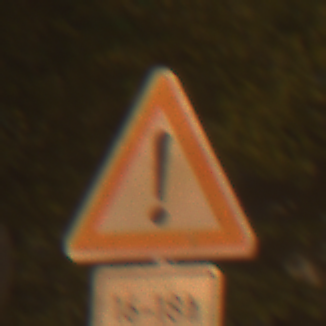
Verkehrszeichen: Gefahrenstelle
Zusatzzeichen unten: ZeitangabenOhneBeschraenkungAufWochentage1
Umgebung: Outdoor, Urban
Tageszeit: Night
Wetter: Clear
Licht: Artificial
Jahreszeit: NotSpecified
Kontrast: HighContrast